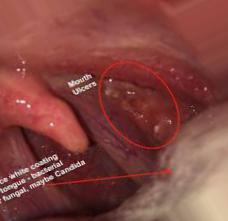
Condition: Mouth Ulcer